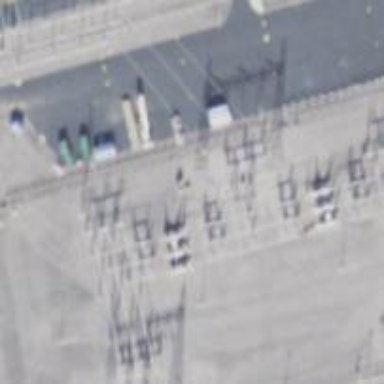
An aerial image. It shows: Switch for power supply.